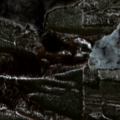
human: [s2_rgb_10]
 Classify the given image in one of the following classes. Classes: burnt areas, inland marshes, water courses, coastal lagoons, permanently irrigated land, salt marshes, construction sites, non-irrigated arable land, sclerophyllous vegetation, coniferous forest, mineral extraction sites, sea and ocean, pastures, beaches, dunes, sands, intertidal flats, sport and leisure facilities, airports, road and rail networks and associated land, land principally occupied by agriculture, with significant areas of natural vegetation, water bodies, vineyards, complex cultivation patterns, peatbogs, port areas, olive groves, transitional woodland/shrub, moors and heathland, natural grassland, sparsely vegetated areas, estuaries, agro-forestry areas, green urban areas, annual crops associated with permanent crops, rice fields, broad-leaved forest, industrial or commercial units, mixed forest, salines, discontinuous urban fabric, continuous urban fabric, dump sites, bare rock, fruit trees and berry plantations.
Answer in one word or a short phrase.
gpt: coniferous forest, mixed forest, transitional woodland/shrub, peatbogs, water bodies